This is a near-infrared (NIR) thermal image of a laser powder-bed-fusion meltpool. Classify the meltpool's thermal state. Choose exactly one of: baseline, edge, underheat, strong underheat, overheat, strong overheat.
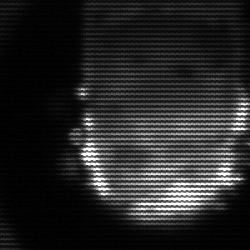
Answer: baseline